Question: I am curious as to why my Backbone views automatically have an options object in the initialize function like so:
'''
initialize: function (opts) {
//opts object contains properties like 'context' and 'prevObject', what is that?
this.options = opts || {};
}
'''
as you can see here (zoom in with ctrl +)

However, Backbone collections do not have any predefined arguments in the initialize function. Why the inconsistency?
I am instantiating my views with empty constructors like so:
'''
new HomeView();
'''
So I know that I am not explicitly passing any options to the views.
So it must be something that Backbone is doing behind the scenes but I would like to know what's going on.
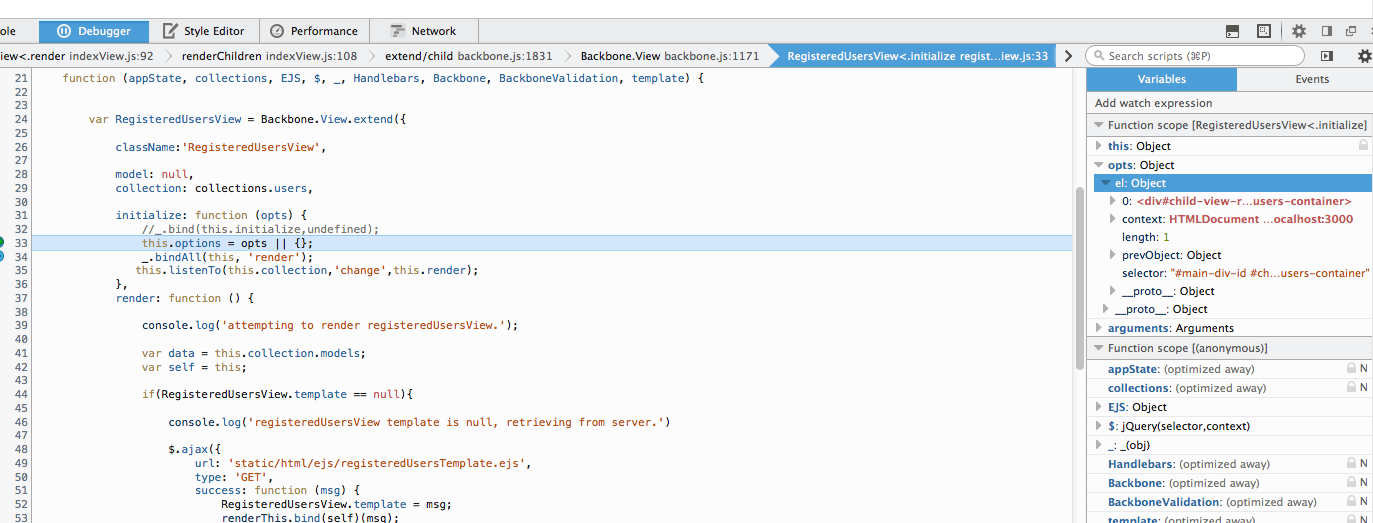
Answer: It doesn't pass anything through unless you pass something in the constructor. Is HomeView extending off of vanilla Backbone.View?
'''
var MyView = Backbone.View.extend({
initialize: function() {
console.log(arguments); // 0 args
}
});
new MyView();
'''
<URL>